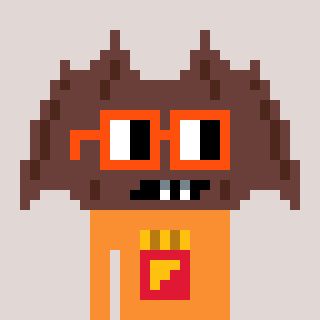
a pixel art character with square orange glasses, a bat-shaped head and a orange-colored body on a warm background